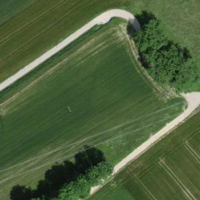
EUNIS habitat code: 52
Species observed at this site:
Corvus corone
Cyanistes caeruleus
Turdus philomelos
Lophophanes cristatus
Corylus avellana
Sturnus vulgaris
Emberiza citrinella
Dendrocopos major
Streptopelia decaocto
Fringilla coelebs
Regulus ignicapilla
Buteo buteo
Jynx torquilla
Sylvia atricapilla
Columba palumbus
Turdus merula
Phylloscopus collybita
Poecile palustris
Parus major
Erithacus rubecula
Dryocopus martius
Milvus milvus
Pica pica
Certhia familiaris
Sitta europaea
Garrulus glandarius
Turdus pilaris
Saxicola rubicola
Picus viridis